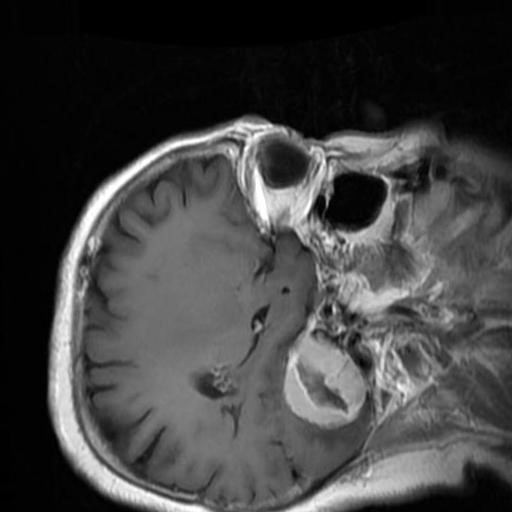
Label: brain_menin